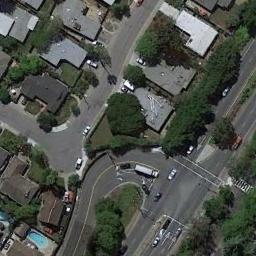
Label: intersection